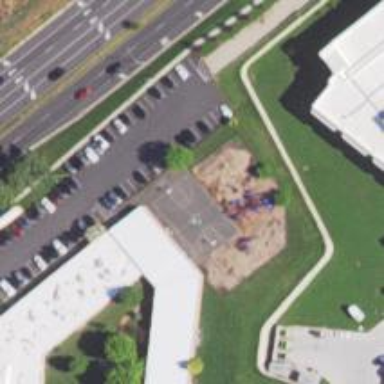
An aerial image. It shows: Schoolyard designated as leisure land.